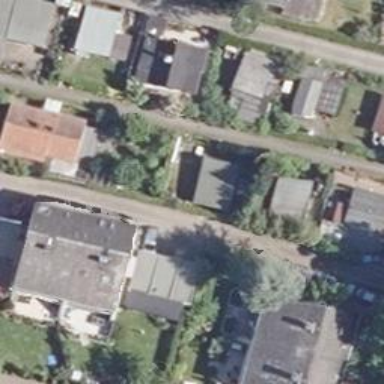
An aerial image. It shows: Living street.